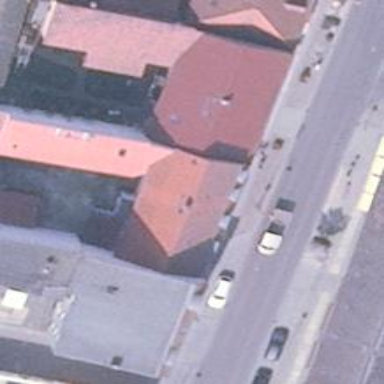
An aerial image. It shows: Cafe.